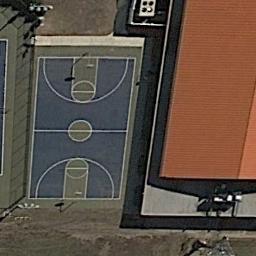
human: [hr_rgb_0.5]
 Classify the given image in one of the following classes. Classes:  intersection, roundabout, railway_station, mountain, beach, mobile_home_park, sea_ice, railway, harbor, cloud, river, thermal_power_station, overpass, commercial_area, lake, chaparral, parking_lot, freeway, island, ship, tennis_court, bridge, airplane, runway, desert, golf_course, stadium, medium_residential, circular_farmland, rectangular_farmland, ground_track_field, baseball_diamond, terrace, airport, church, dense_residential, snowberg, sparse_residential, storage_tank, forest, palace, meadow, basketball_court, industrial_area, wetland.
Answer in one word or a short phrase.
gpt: basketball_court